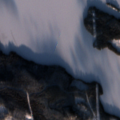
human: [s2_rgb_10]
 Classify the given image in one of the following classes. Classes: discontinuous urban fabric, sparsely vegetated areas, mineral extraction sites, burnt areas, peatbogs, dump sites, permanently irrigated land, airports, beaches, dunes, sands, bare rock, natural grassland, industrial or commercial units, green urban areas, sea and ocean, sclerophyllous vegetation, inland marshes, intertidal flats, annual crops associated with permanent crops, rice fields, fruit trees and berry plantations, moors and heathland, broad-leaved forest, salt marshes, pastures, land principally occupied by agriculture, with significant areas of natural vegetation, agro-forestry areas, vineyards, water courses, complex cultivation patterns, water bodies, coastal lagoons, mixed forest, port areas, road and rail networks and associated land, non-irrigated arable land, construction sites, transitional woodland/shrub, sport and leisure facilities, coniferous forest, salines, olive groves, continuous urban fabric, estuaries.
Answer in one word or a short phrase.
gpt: coniferous forest, mixed forest, water bodies